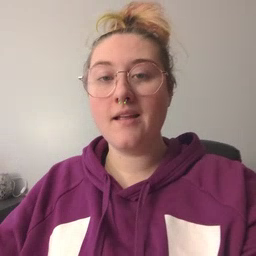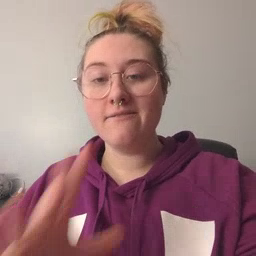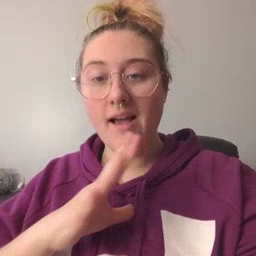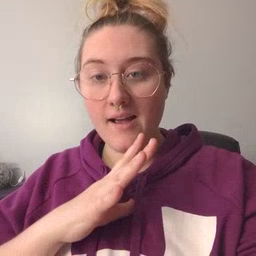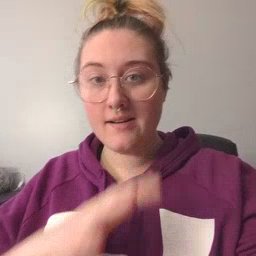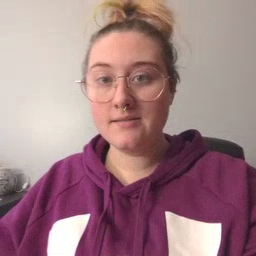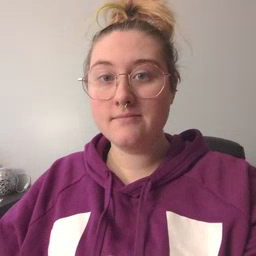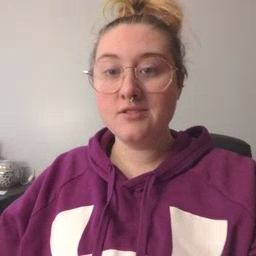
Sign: fine